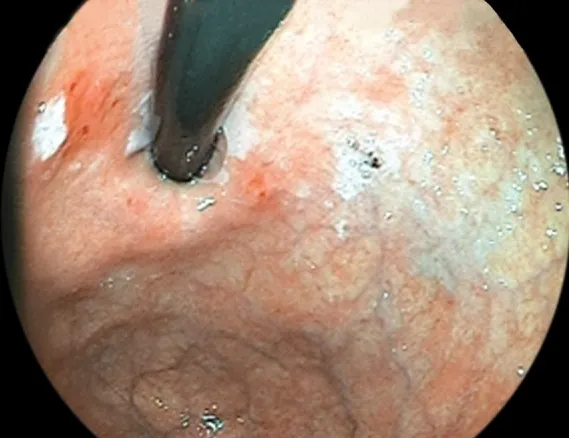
The endoscopic appearance of very small early gastric cancer: a 5 mm in size erythematous area was seen in the cardia.
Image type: endoscopy (gi_endoscopy)